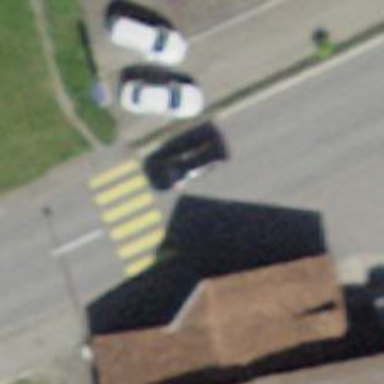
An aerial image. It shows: Zebra crossing on the road.